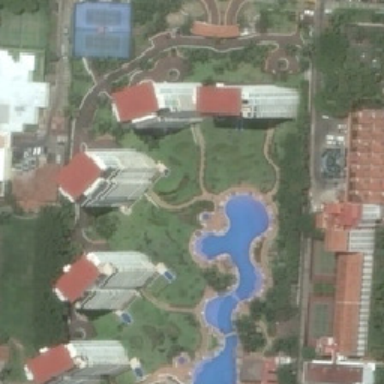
There are many buildings and green trees around the pond .